Field crop: tomato
Growth stage: 1
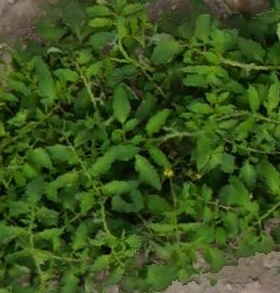
Species: tomato